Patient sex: M
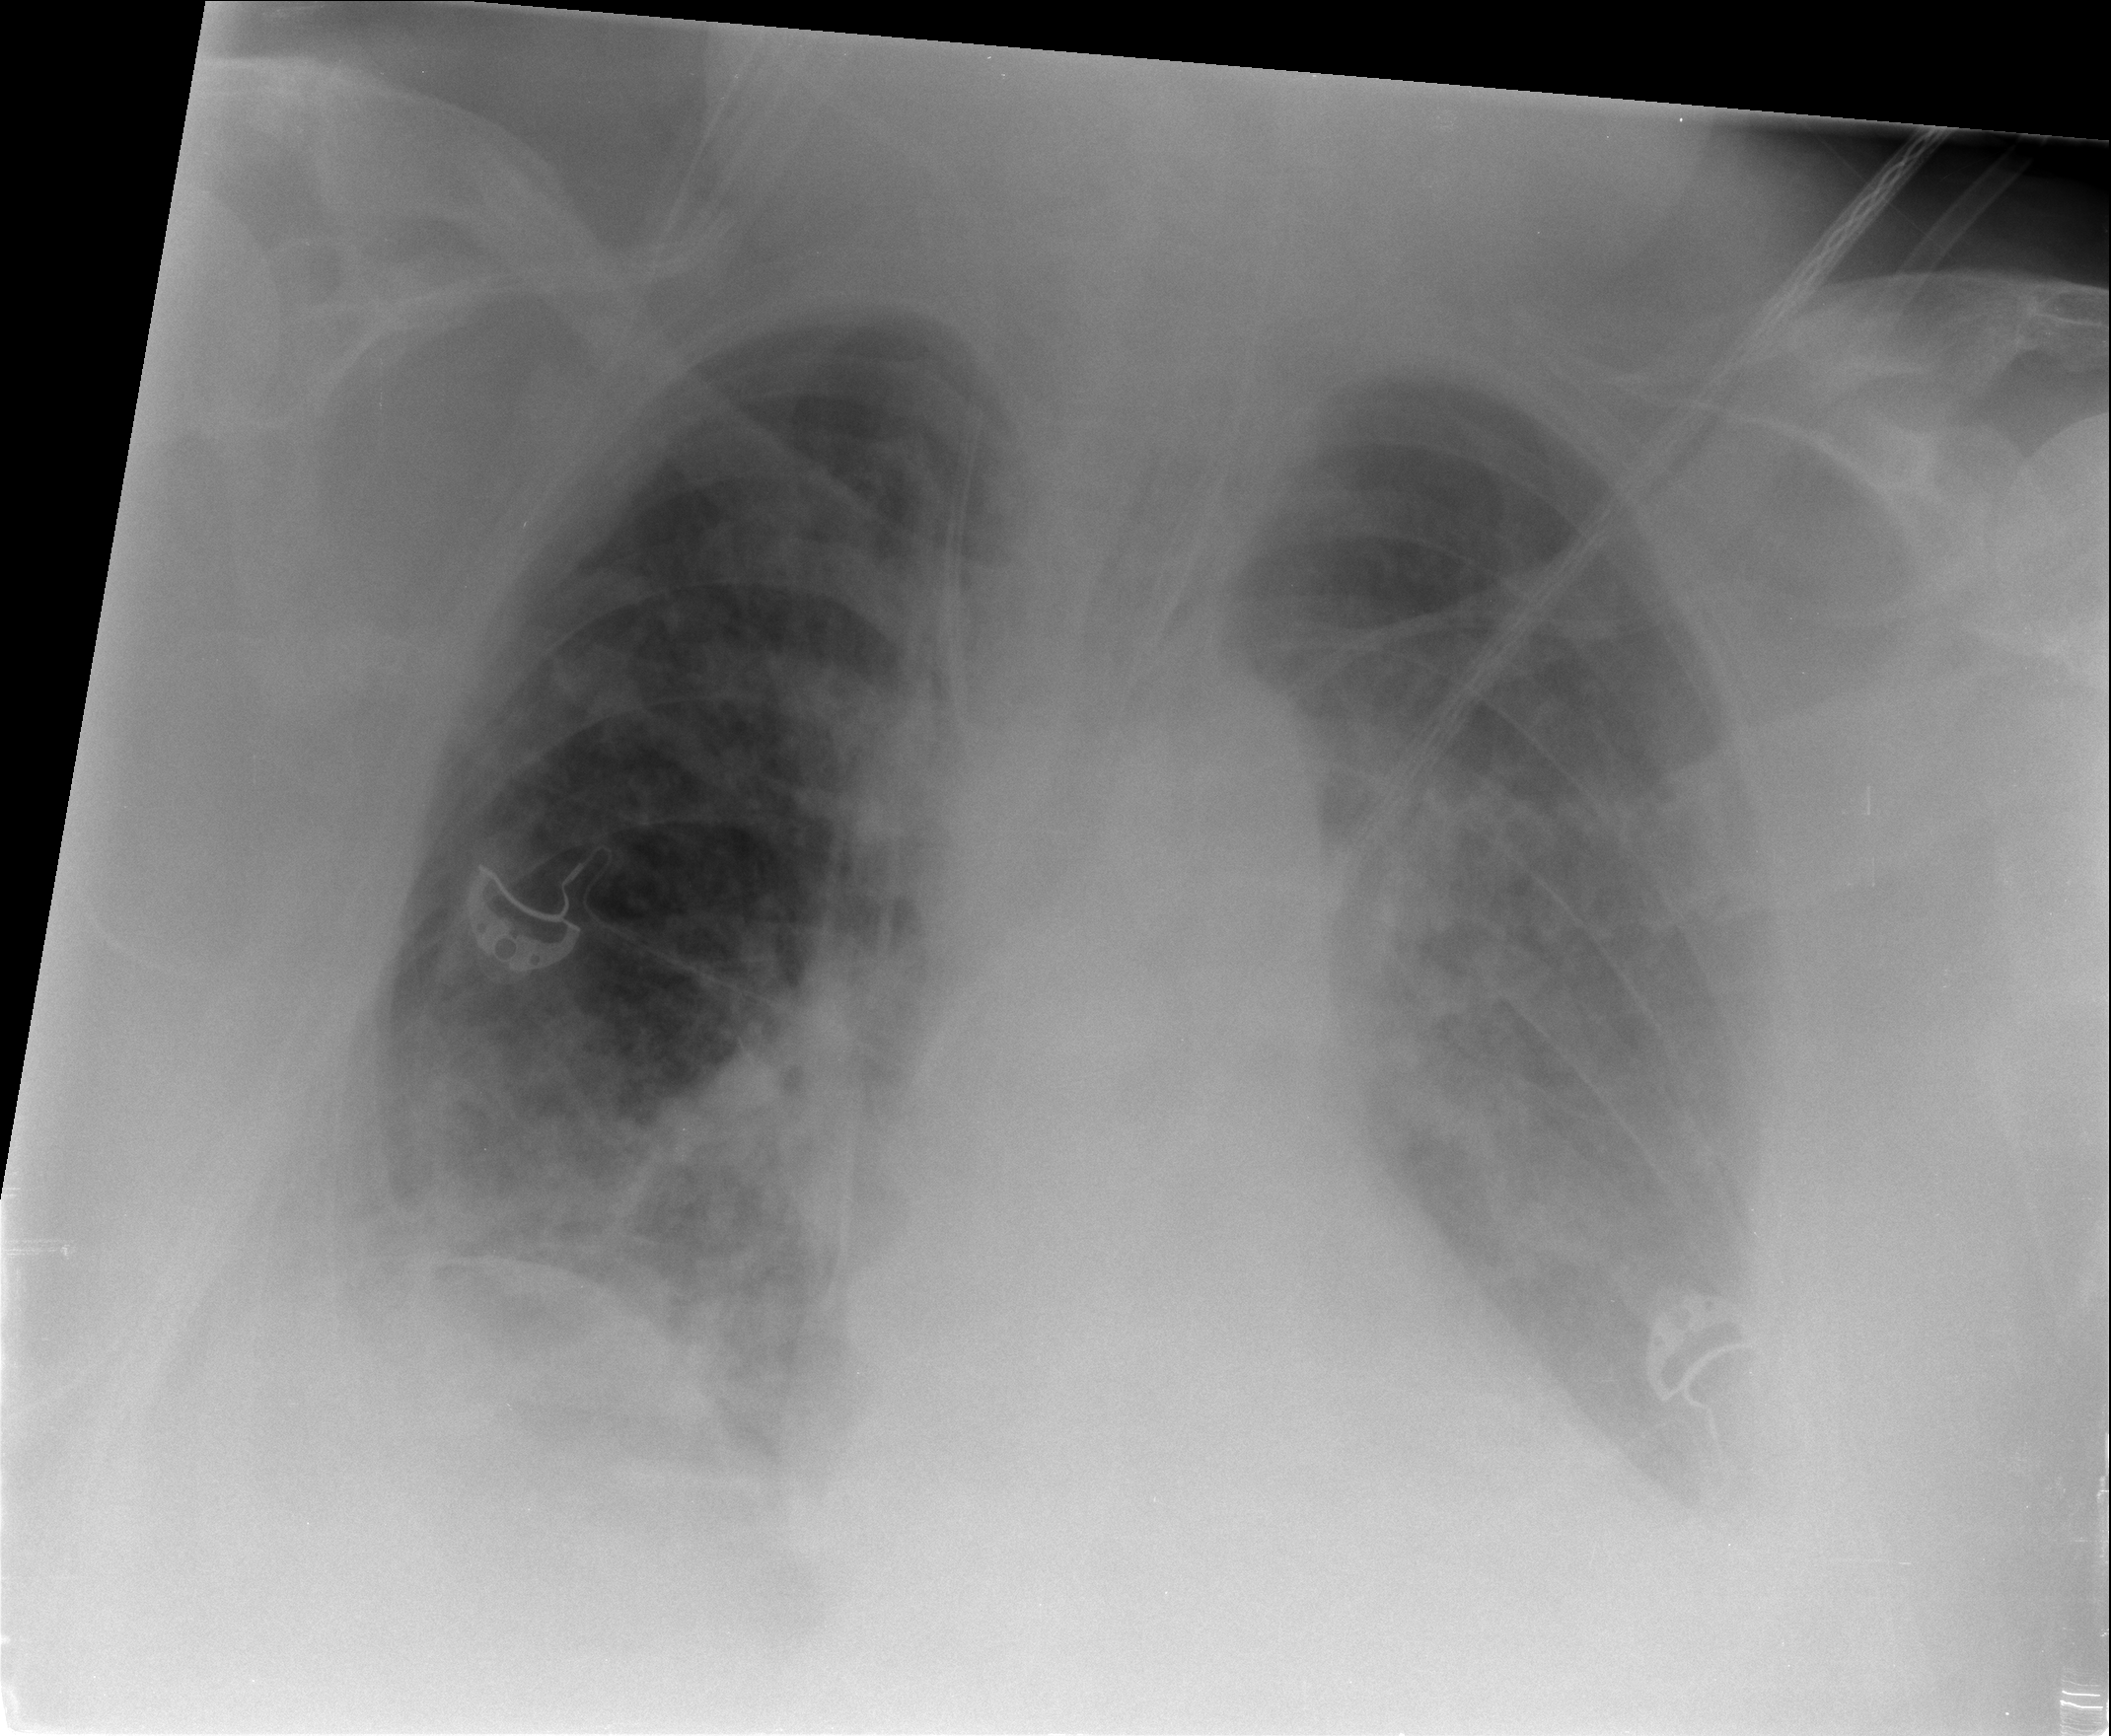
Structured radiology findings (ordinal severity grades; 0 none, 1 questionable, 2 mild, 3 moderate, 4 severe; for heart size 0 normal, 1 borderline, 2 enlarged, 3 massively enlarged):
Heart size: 1
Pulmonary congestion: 0
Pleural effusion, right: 2
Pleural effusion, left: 3
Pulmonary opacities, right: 2
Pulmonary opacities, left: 0
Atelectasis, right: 2
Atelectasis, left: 2